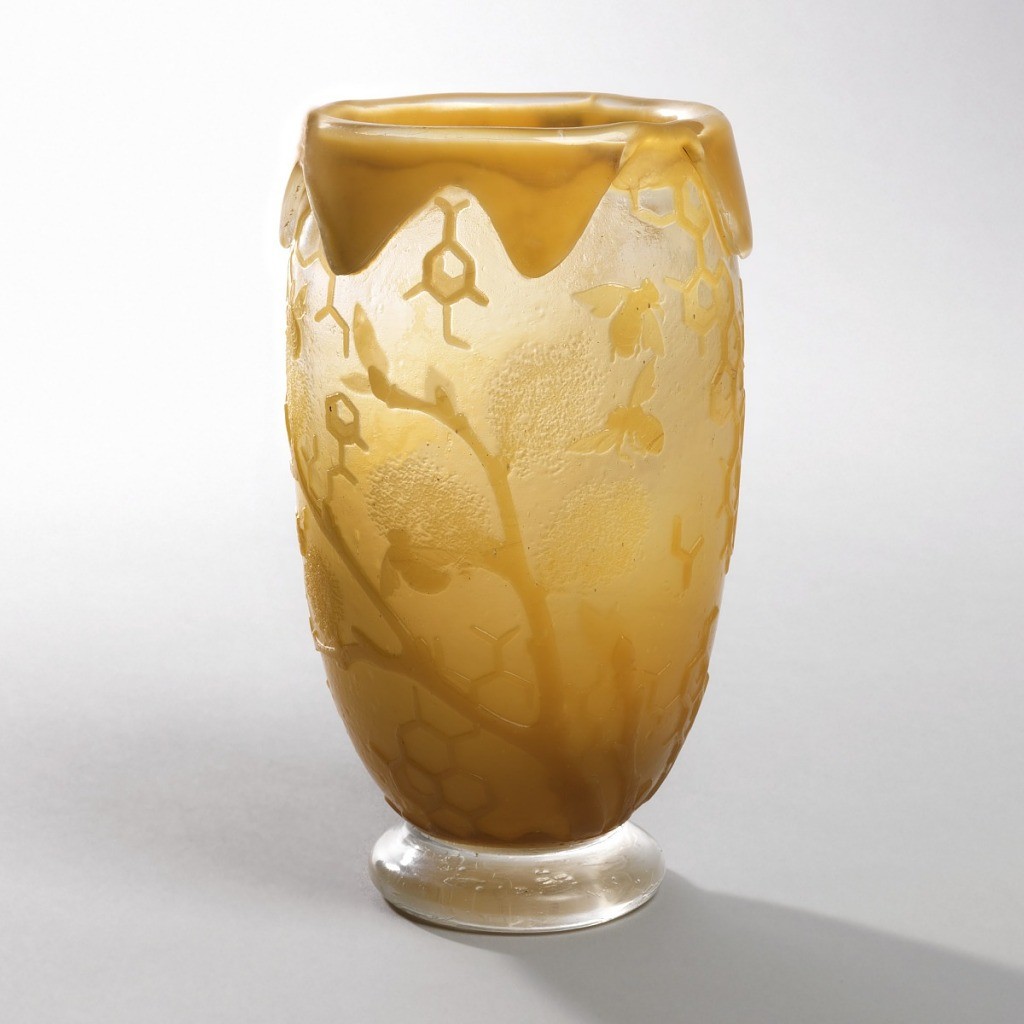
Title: Yellow, bees
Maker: Gallé
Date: late 19th–early 20th century
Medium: glass
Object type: vase
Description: Ovoid footed vase with honey-colored depiction of honeycomb pattern and bees. Rim with overflowing "honey".